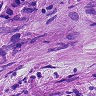
Metastatic tissue present: yes